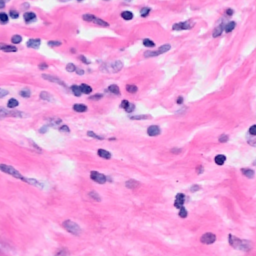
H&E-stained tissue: Breast